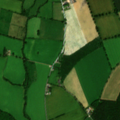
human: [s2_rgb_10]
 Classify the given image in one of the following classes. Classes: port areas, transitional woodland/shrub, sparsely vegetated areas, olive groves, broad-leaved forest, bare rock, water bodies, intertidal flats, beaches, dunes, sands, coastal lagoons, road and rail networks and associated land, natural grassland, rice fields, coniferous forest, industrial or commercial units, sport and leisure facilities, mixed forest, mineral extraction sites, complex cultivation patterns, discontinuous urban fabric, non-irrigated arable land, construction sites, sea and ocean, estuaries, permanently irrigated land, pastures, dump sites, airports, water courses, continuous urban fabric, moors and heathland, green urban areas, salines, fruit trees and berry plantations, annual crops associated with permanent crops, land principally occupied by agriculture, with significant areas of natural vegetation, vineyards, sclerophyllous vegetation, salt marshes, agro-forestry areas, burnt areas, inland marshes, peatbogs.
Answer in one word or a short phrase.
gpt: non-irrigated arable land, pastures, mixed forest